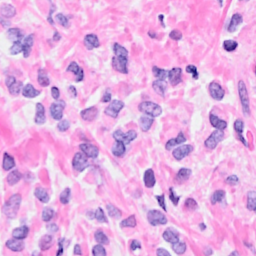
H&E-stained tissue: Breast